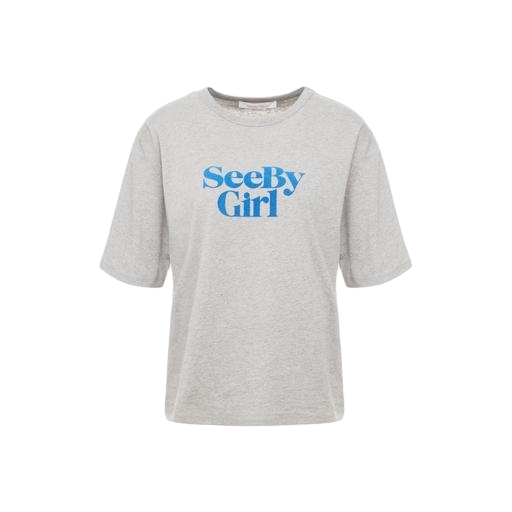
ss t-shirt, grey graphic tee, boxy tee, white background